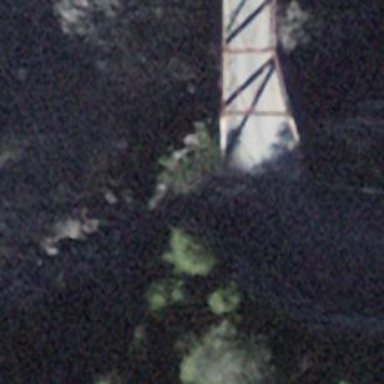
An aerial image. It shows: Unpaved unclassified road with bridge.